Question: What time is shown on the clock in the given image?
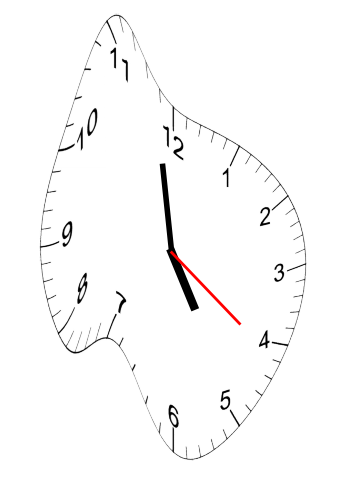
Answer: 04:58:21